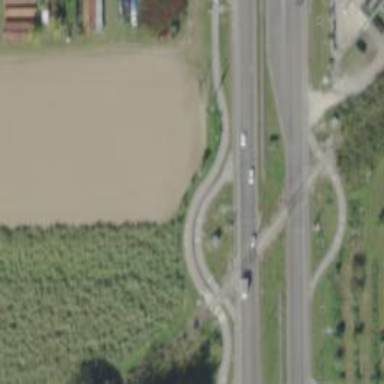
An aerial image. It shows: Asphalt cycleway.